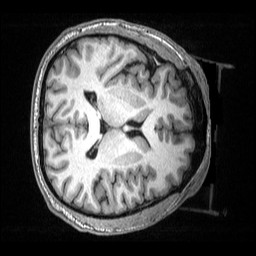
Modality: T1w
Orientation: axial
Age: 40
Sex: male
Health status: ill
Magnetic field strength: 3 T
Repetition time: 2.53 s
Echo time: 0.00331 s